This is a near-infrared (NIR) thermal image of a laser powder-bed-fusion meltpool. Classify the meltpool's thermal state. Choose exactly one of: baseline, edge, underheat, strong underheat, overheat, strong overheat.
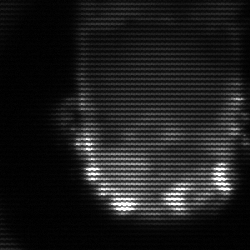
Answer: baseline